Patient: sex F, age 63
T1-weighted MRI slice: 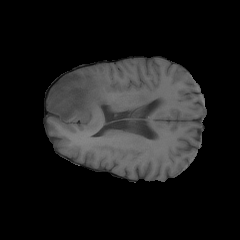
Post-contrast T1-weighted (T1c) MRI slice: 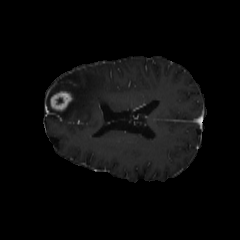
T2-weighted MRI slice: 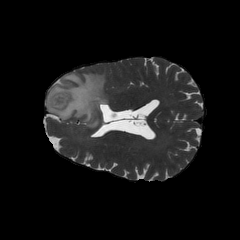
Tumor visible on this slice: yes
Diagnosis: Glioblastoma, IDH-wildtype
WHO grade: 4